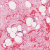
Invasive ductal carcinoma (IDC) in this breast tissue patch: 0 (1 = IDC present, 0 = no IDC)